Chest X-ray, PA view. Patient: 63 years old, sex M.
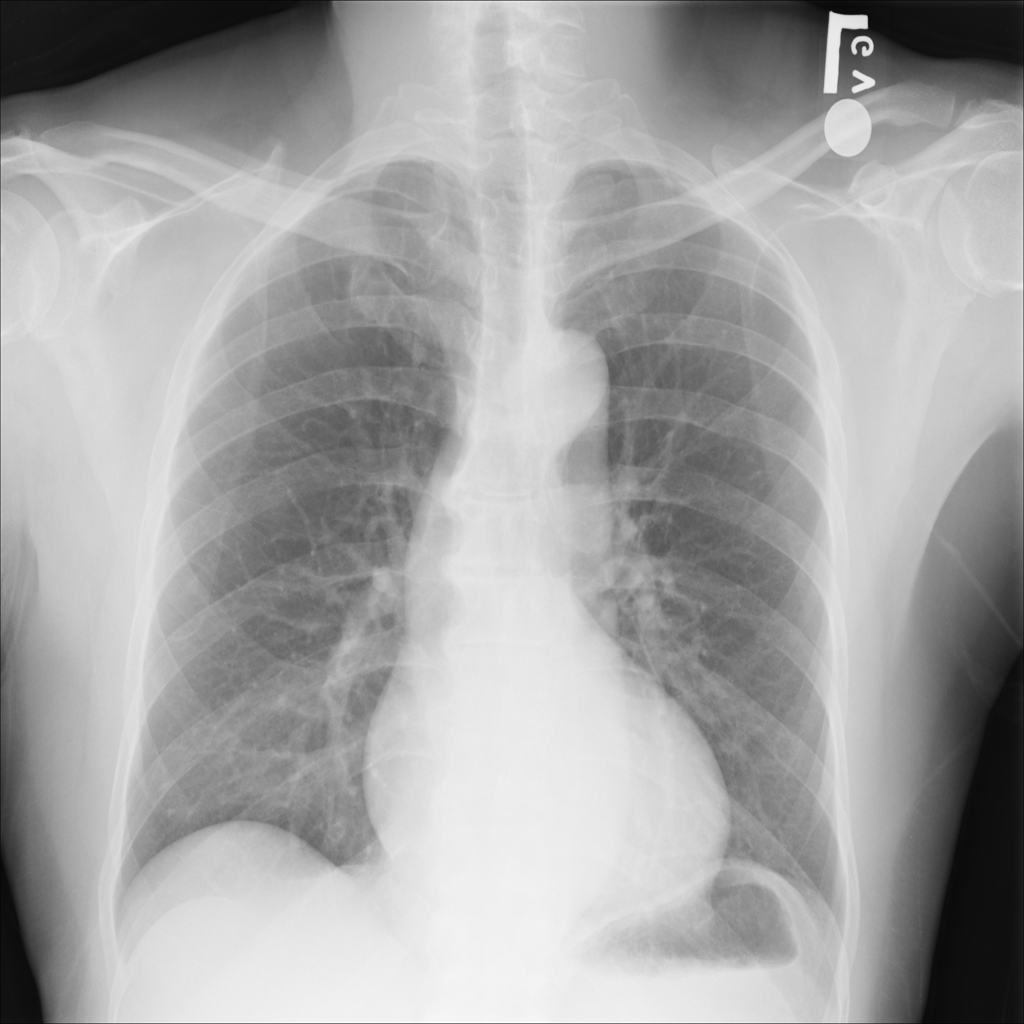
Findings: Cardiomegaly